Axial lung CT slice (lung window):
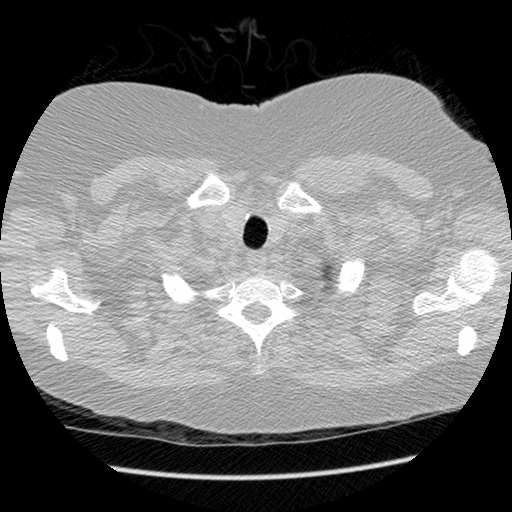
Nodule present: no